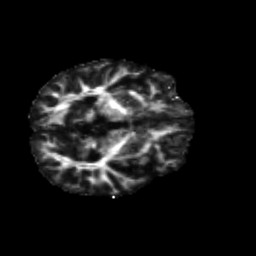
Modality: FA
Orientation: axial
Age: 64
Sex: male
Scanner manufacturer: siemens
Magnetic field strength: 3 T
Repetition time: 4.71 s
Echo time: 0.0906 s